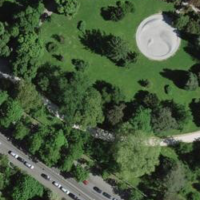
EUNIS habitat code: 53
Species observed at this site:
Ostrya carpinifolia
Spiraea japonica
Osmia cornuta
Scilla bifolia